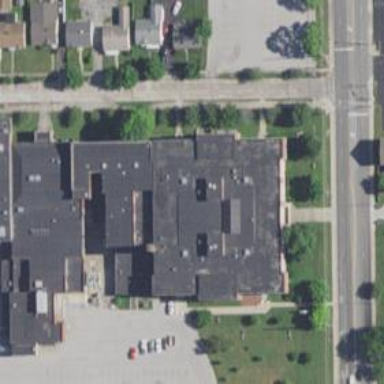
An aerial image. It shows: School.